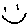
Label: smiley face